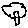
Label: tree